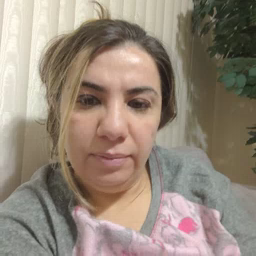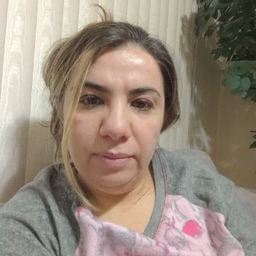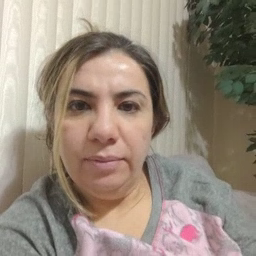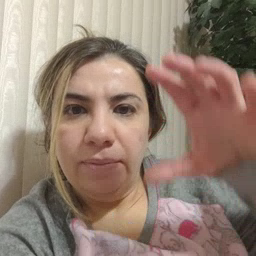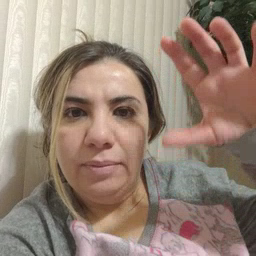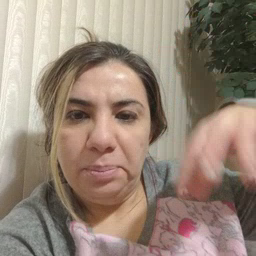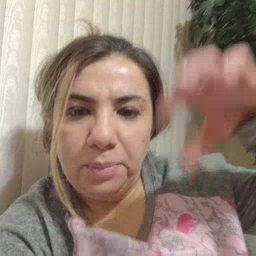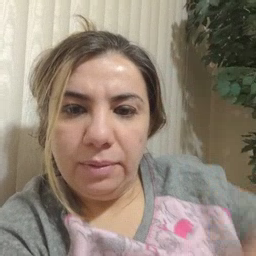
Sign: rain